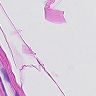
Metastatic tissue present: no